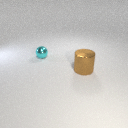
large brown metal cylinder in front of small cyan metal sphere